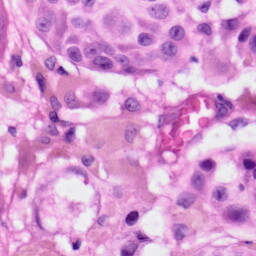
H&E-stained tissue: Skin